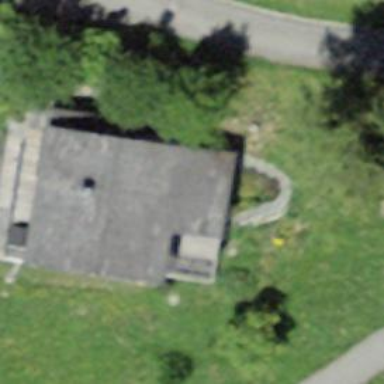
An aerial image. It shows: Detached building.